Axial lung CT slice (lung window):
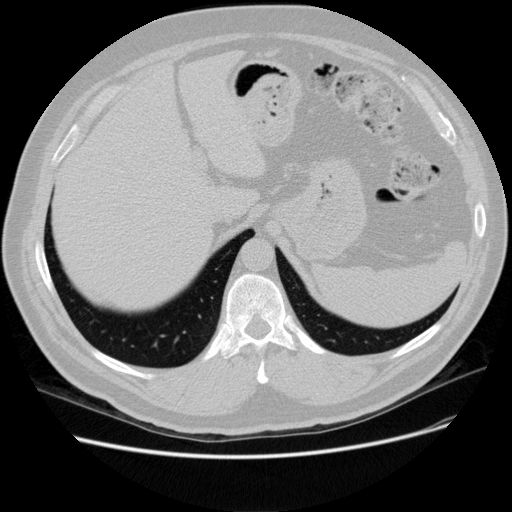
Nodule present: no